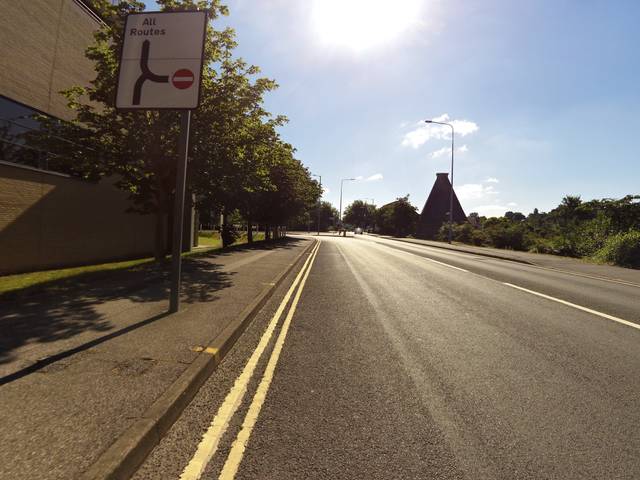
Region: United Kingdom
Coordinates: 52.053, 1.144